Question: A need to draw an "X" in a 'View' using , but the X's edges must be anchored on left, top, right and bottom of the view.
Something like this:

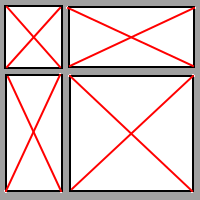
Answer: It would be much easier to do it by creating a custom View and overriding the onDraw method. Ie.
'''
public class XView extends View {
@Override
public void onDraw(Canvas canvas) {
float width = getMeasuredWidth();
float height = getMeasuredHeight();
Paint paint = new Paint();
paint.setColor(Color.RED);
canvas.drawLine(0,0,width,height,paint);
canvas.drawLine(width,0,0,height,paint);
}
}
'''